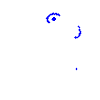
Particle: proton